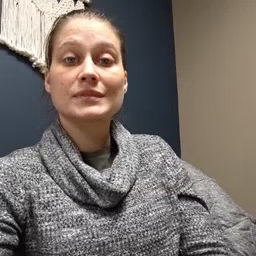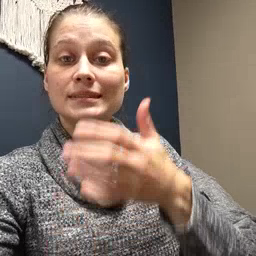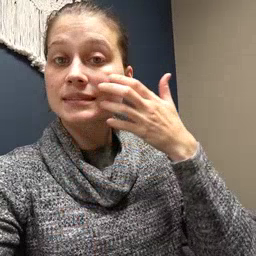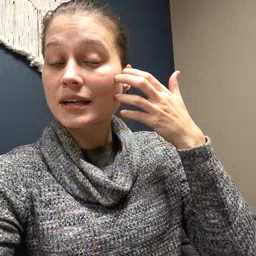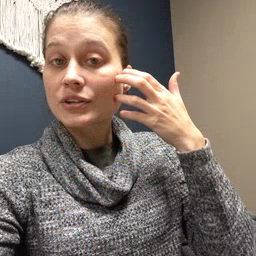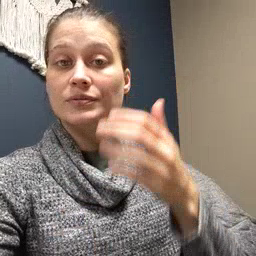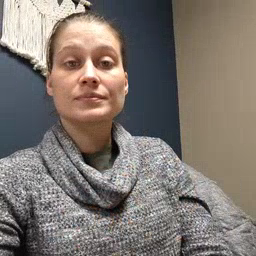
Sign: tiger